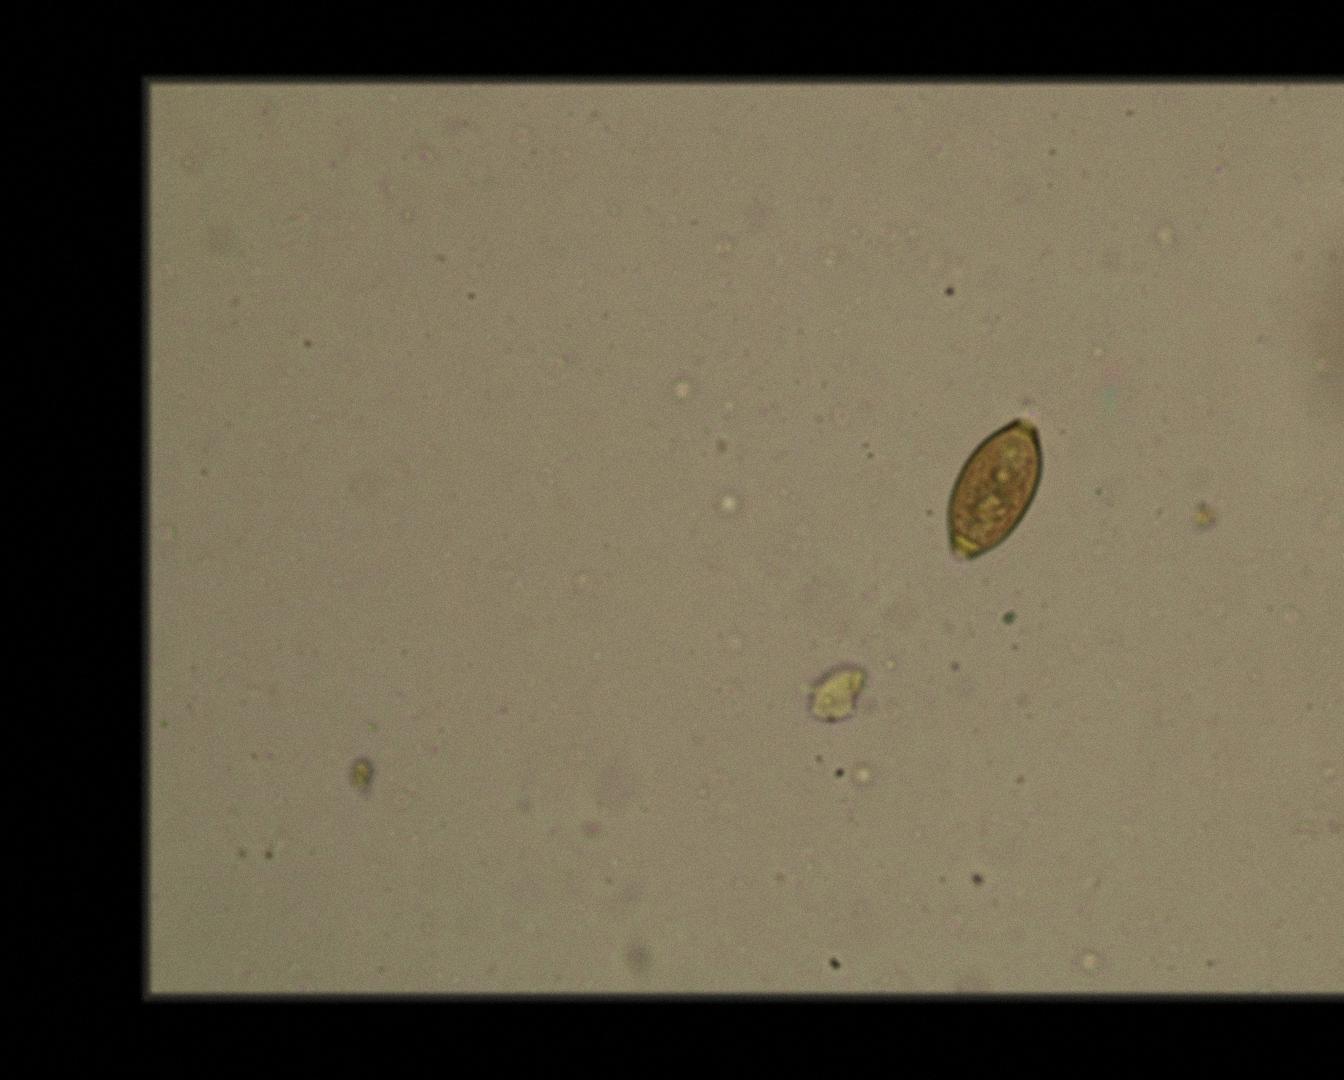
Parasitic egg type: Trichuris trichiura